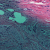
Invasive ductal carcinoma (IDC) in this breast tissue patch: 0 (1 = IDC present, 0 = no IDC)